Interaction volume radius: 10 \u00c5
Interaction volume height: 10 \u00c5
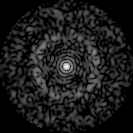
Disorder parameter: 0.8379